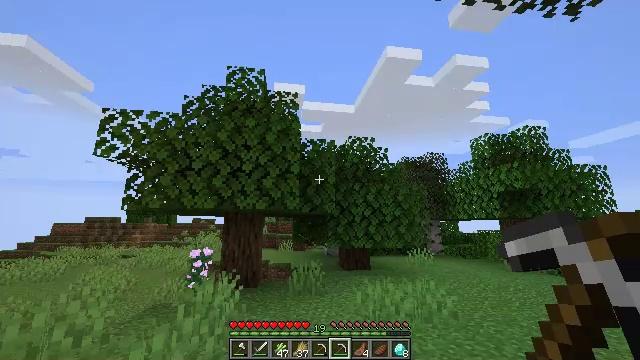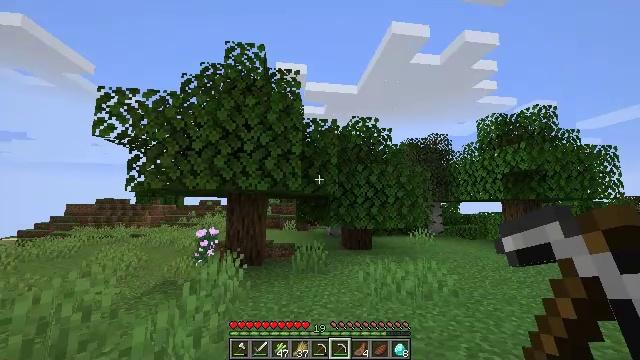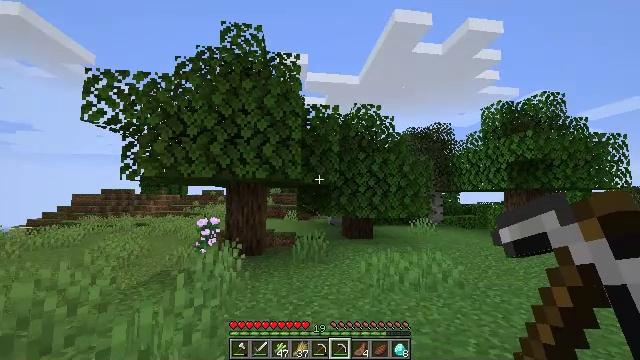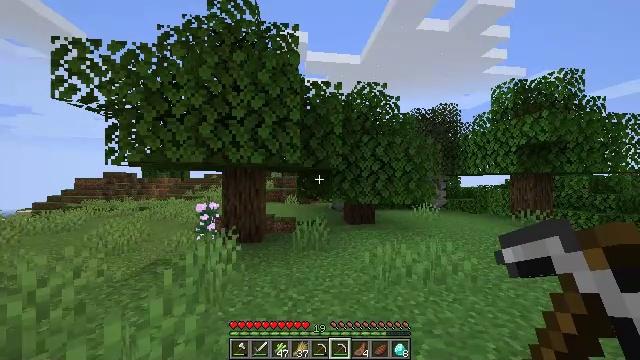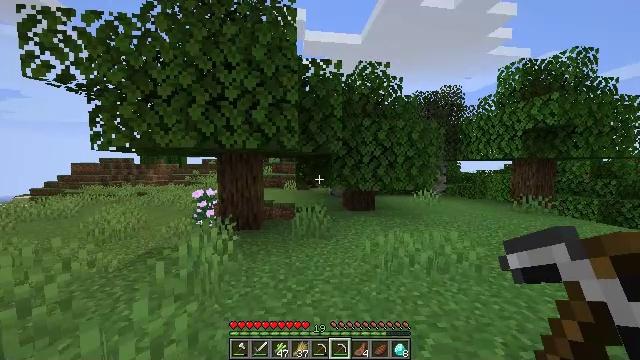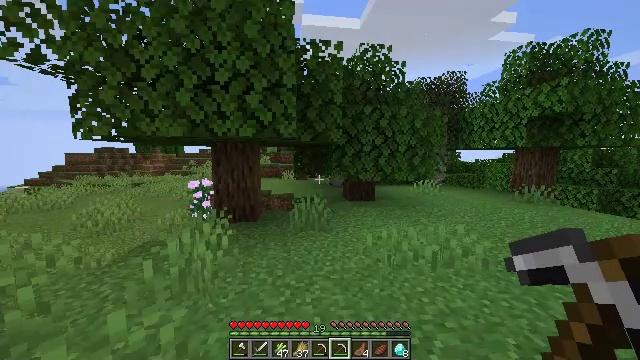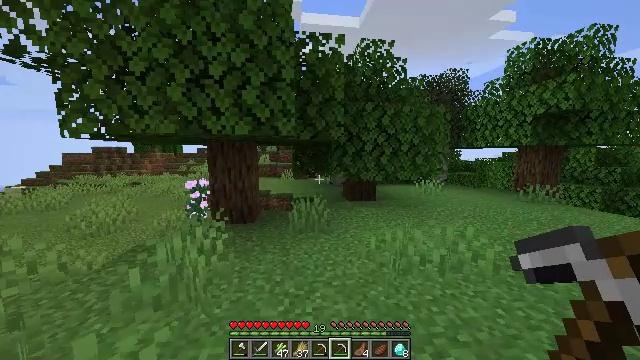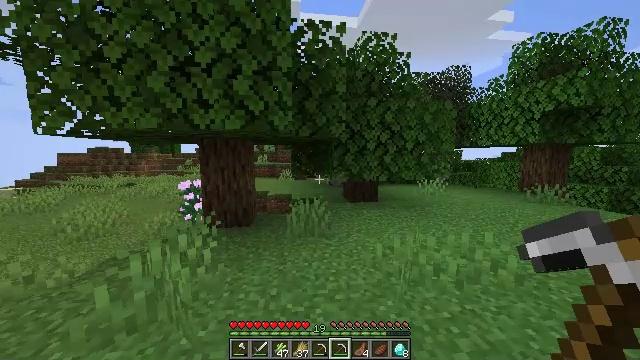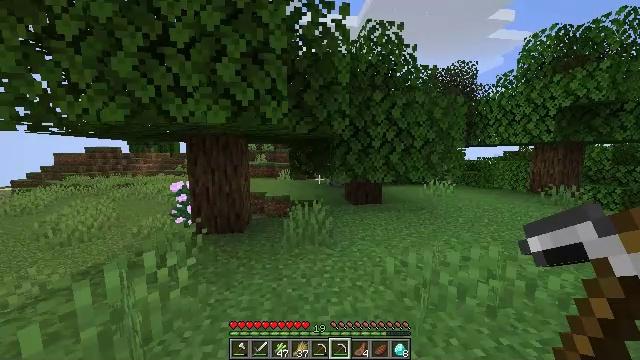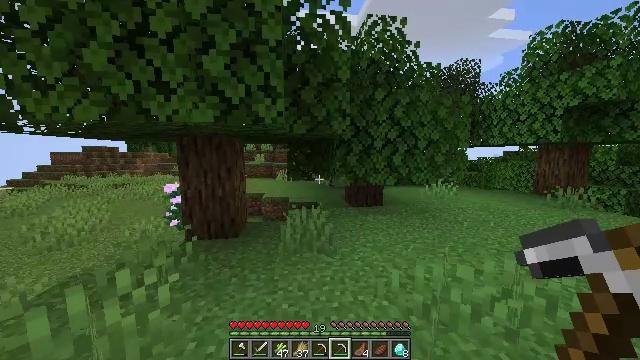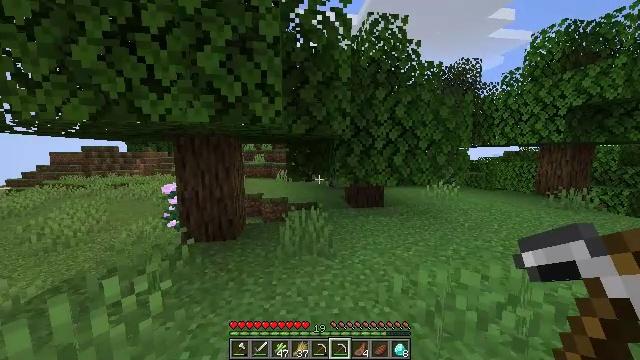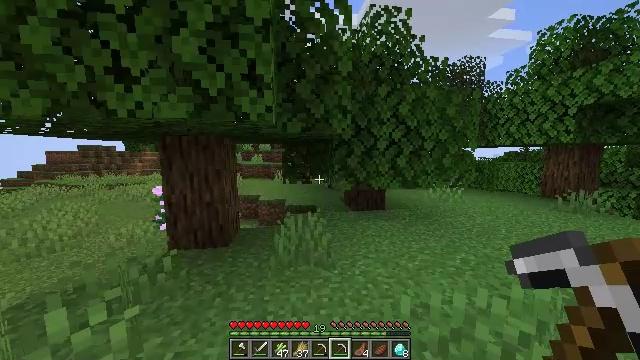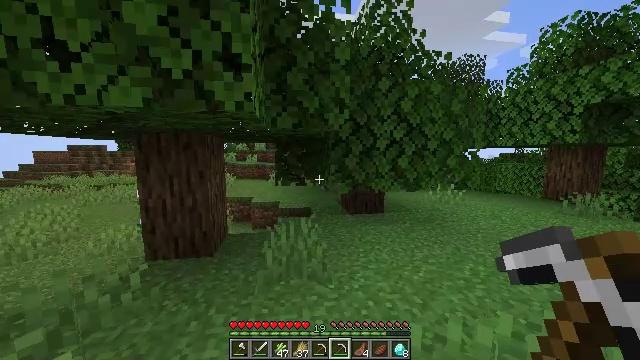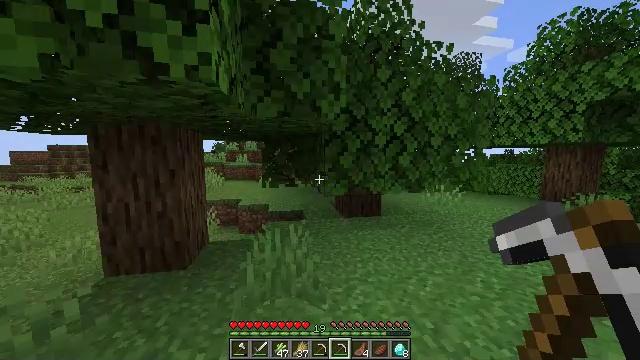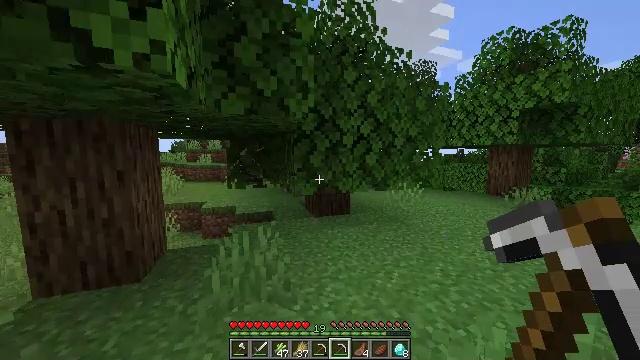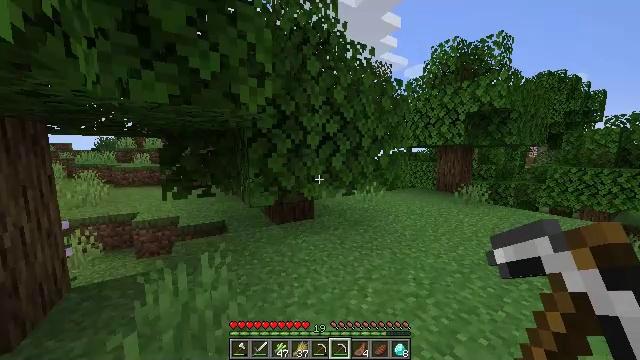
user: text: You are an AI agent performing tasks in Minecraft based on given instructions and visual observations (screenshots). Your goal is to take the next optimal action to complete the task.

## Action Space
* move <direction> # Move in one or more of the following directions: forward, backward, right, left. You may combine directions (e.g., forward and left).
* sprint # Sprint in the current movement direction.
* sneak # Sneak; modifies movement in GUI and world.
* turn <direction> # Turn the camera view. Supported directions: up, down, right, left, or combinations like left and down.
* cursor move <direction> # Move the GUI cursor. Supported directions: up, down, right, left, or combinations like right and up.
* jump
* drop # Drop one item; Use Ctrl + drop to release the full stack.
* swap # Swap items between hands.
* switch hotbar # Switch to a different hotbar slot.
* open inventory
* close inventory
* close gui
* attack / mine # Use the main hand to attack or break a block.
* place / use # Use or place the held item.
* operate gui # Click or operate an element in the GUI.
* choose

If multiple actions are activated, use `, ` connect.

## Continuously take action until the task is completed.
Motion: motion action
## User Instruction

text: Gather bee nest from a tree in the forest.
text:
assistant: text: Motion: move forward, sprint, turn down
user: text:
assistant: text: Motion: move forward, sprint, turn down
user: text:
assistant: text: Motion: move forward, sprint, turn down
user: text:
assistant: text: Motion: move forward, sprint, turn down
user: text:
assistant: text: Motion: move forward, sprint, turn down
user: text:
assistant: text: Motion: move forward, sprint
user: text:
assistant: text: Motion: move forward, sprint
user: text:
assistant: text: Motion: move forward, sprint
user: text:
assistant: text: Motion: move forward, sprint
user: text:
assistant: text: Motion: move forward, sprint
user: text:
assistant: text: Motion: move forward, sprint
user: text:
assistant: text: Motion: move forward, sprint
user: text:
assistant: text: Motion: move forward, sprint, turn right
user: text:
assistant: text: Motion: move forward, sprint, turn right
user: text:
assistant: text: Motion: move forward, sprint, turn right
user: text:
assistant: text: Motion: move forward, sprint, turn right
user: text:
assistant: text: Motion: move forward, sprint, turn right
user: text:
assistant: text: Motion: move forward, sprint, turn right
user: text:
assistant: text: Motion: move forward, sprint, turn right
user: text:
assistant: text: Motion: move forward, sprint
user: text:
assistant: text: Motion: move forward, sprint
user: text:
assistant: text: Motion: move forward, sprint
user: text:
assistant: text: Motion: move forward, sprint
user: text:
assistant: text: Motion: move forward, sprint
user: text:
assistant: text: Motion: move forward, sprint
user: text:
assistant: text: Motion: move forward, sprint
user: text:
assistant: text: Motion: move forward, sprint
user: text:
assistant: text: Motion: move forward, sprint
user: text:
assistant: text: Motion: move forward, sprint
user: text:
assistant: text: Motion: move forward, sprint